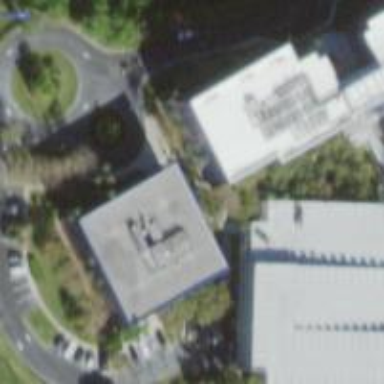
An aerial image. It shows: Commercial building.